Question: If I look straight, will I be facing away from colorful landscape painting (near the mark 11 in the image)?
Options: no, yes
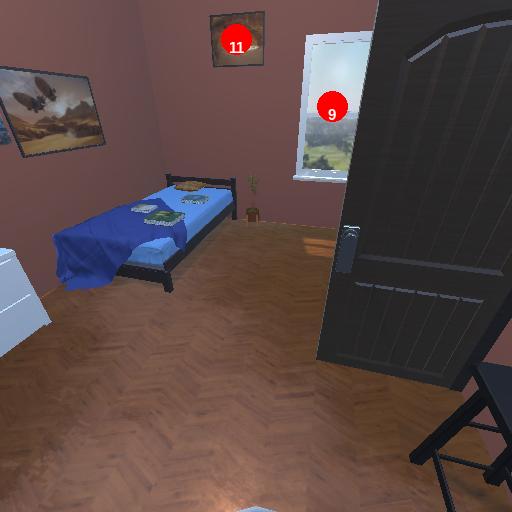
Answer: no